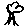
Label: tree